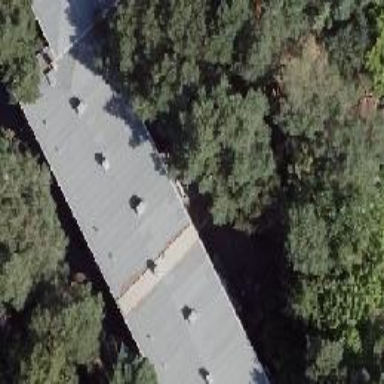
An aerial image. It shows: Apartment building with flat roof.